Interaction volume radius: 5 \u00c5
Interaction volume height: 45 \u00c5
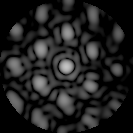
Disorder parameter: 0.3216